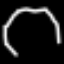
Label: octagon